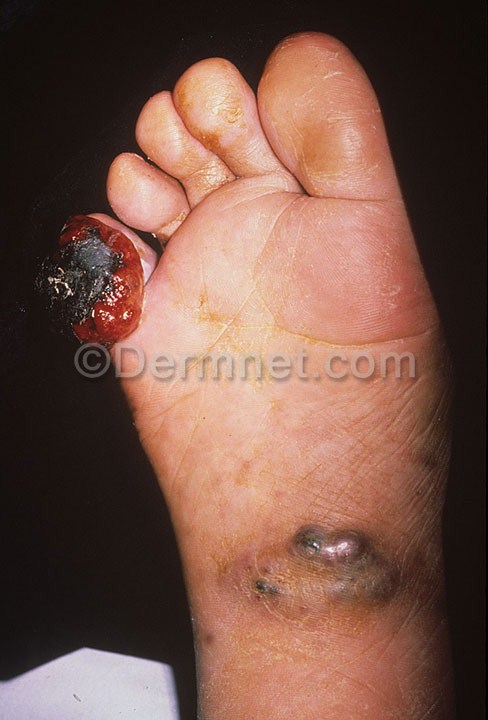
Disease: Herpes HPV and other STDs Photos